Field crop: maize
Growth stage: 2
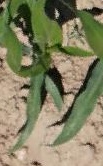
Species: maize